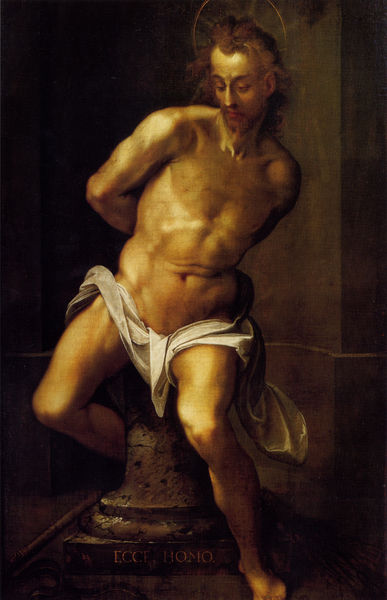
Titel: Christus an der Geißelsäule
Künstler: Joseph d.Ä. Heintz
Standort: Dresden
Institution: Staatliche Kunstsammlungen, Gemäldegalerie Alte Meister
Schlagwörter: akt, dunkel, fuß, gemälde, haut, held, kopf, körper, lendenschurz, mann, nackt, schatten, schurz, weiß, ocker, bewegung, braun, brust, grau, hell, hintergrund, licht, marmor, rücken, stirn, säule, blick, tuch, malerei, tanz, bart, wand, anatomie, arme, augen, falten, gesicht, inkarnat, johannes, leinen, mensch, sockel, stein, bild, hände, boden, gold, haare, stehend, stoff, person, kontrast, locken, helldunkel, statue, beine, fesseln, ecke, man, mauer, farbe, weis, falte, ernst, inschrift, face, glanz, homme, gesenkt, nabel, bauch, bauchnabel, knie, oberschenkel, oberkörper, gestalt, flucht, muskulös, italie, nische, lende, lendentuch, gestützt, oberfläche, plastisch, konturen, wirr, schritt, darstellung, krümmung, heiligenschein, leintuch, nimbus, christus, jesus, springen, dunkle, manierismus, muskel, qual, rotbraun, haaransatz, heiliger, lichtquelle, schattenspiel, basis, winden, heilig, brustkorb, christ, strahlend, drehung, gestreckt, peinture, s form, fessel, gekrümmt, ikonographie, martyrium, glorie, ingres, marter, gefesselt, geißelsäule, geiselung, ecce homo, manieristisch, modellierung, greco, saint, ecce, martyre, abstehend, religion, typus, dominiquin, homo, manierisme, parmesan, parmigiano, partie, suß, delacroix, caravage, strange, nu, tordu, crazy, pagne, shame, religieux, baptiste, oréole, statu